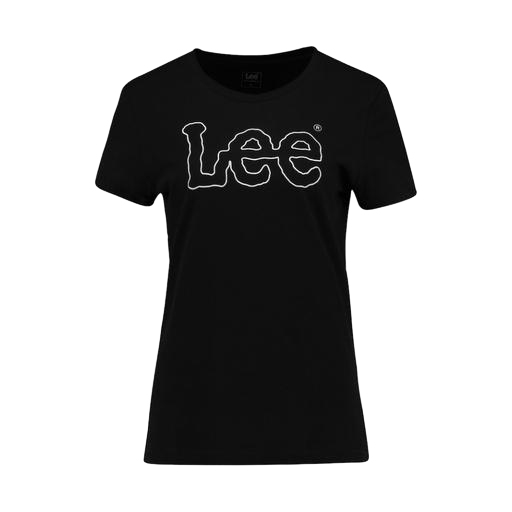
women's tee, black lee logo, black le easy t-shirt, white background